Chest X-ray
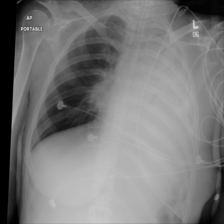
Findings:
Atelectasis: positive
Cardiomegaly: negative
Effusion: negative
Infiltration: positive
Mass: negative
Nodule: negative
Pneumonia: negative
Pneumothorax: negative
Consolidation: negative
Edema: negative
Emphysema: negative
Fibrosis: positive
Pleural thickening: negative
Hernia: negative